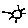
Label: sun